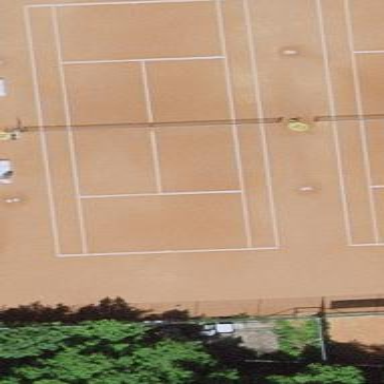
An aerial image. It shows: Clay tennis court in leisure land pitch.